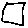
Label: square